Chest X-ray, AP view. Patient: 29 years old, sex M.
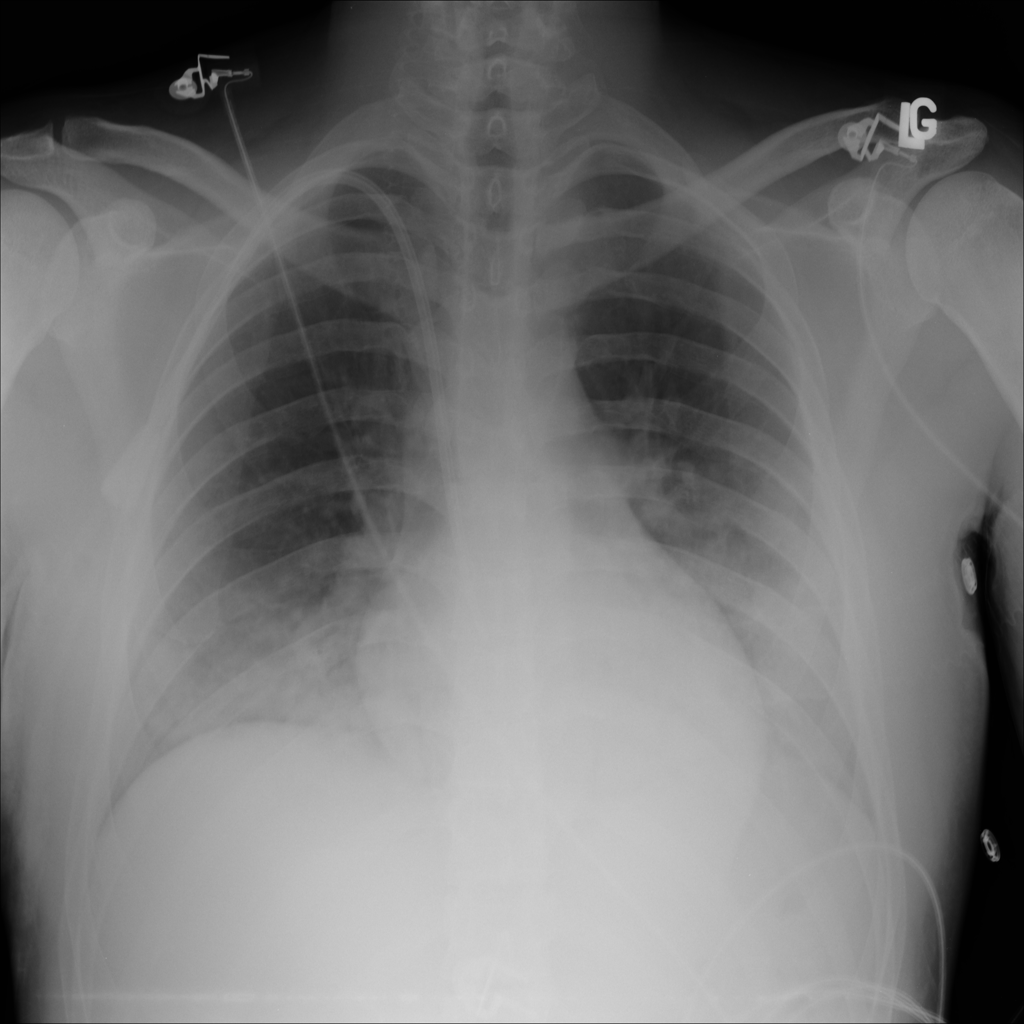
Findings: No Finding